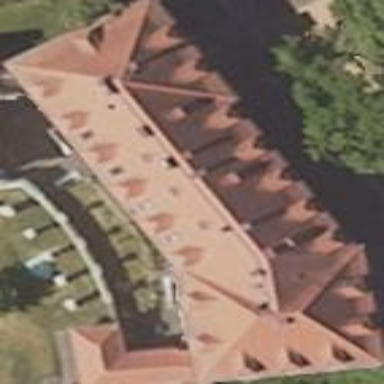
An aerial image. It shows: Building with gabled roof made of roof tiles.